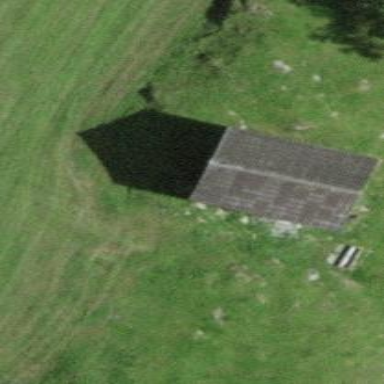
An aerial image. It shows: Gabled roof on farm auxiliary building.